Question: I have been searching about ListDialogs . Whenever you can put the item you want with the :
'''
builder.setItems(items, new DialogInterface.OnClickListener()
{
public void onClick(DialogInterface dialog, int item)
{
}
});
'''
And thinking about the the items object, which is a CharSequence like this:
'''
CharSequence[] items = getResources().getStringArray(R.array.share_dialog_list);
'''
I want to know if there is a way (someone other must have made it) to make this exist, but using a custom view with icons to the left, like this:

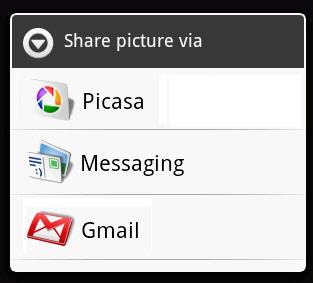
Answer: Here is a complete solution with an extended ArrayAdapter that allows icons.
See design notes for dialogs at <URL>
that the size for these looks pretty good at 48 x 48 dp, which isn't a bundled size, so you'll have to scale your own icon from the downloads.
:
'''
@Override
public void onClick(View v) {
final String [] items = new String[] {"From Gallery", "From Camera"};
final Integer[] icons = new Integer[] {R.drawable.dialog_gallery_icon, R.drawable.dialog_camera_icon};
ListAdapter adapter = new ArrayAdapterWithIcon(getActivity(), items, icons);
new AlertDialog.Builder(getActivity()).setTitle("Select Image")
.setAdapter(adapter, new DialogInterface.OnClickListener() {
public void onClick(DialogInterface dialog, int item ) {
Toast.makeText(getActivity(), "Item Selected: " + item, Toast.LENGTH_SHORT).show();
}
}).show();
}
'''
'''
public class ArrayAdapterWithIcon extends ArrayAdapter<String> {
private List<Integer> images;
public ArrayAdapterWithIcon(Context context, List<String> items, List<Integer> images) {
super(context, android.R.layout.select_dialog_item, items);
this.images = images;
}
public ArrayAdapterWithIcon(Context context, String[] items, Integer[] images) {
super(context, android.R.layout.select_dialog_item, items);
this.images = Arrays.asList(images);
}
public ArrayAdapterWithIcon(Context context, int items, int images) {
super(context, android.R.layout.select_dialog_item, context.getResources().getTextArray(items));
final TypedArray imgs = context.getResources().obtainTypedArray(images);
this.images = new ArrayList<Integer>() {{ for (int i = 0; i < imgs.length(); i++) {add(imgs.getResourceId(i, -1));} }};
// recycle the array
imgs.recycle();
}
@Override
public View getView(int position, View convertView, ViewGroup parent) {
View view = super.getView(position, convertView, parent);
TextView textView = (TextView) view.findViewById(android.R.id.text1);
if (Build.VERSION.SDK_INT >= Build.VERSION_CODES.JELLY_BEAN_MR1) {
textView.setCompoundDrawablesRelativeWithIntrinsicBounds(images.get(position), 0, 0, 0);
} else {
textView.setCompoundDrawablesWithIntrinsicBounds(images.get(position), 0, 0, 0);
}
textView.setCompoundDrawablePadding(
(int) TypedValue.applyDimension(TypedValue.COMPLEX_UNIT_DIP, 12, getContext().getResources().getDisplayMetrics()));
return view;
}
}
'''